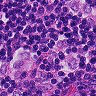
Metastatic tissue present: yes